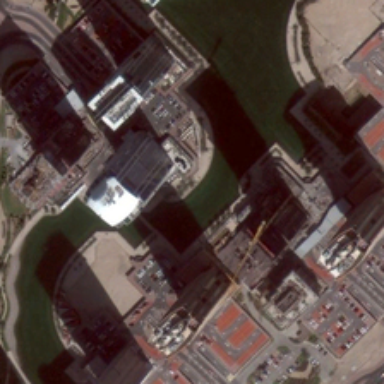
Some buildings are in two sides of a curved green river in a commercial area .